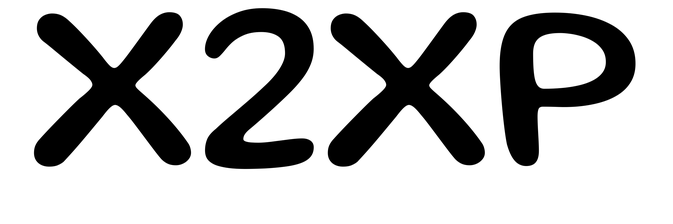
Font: Gluten_Regular